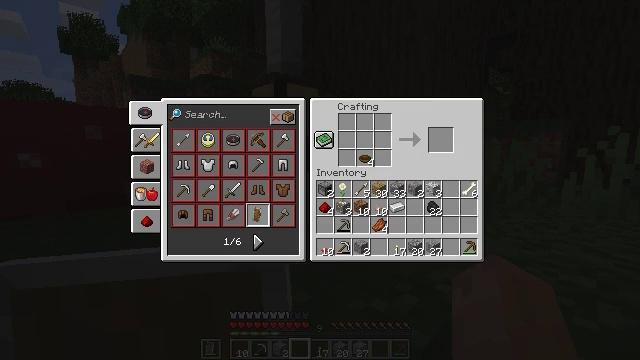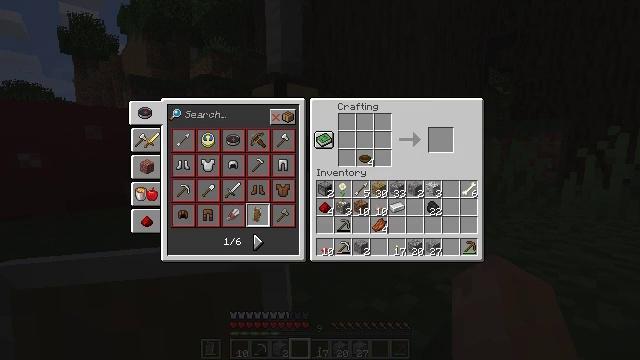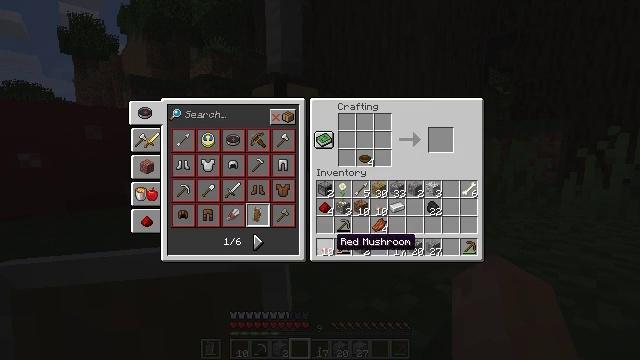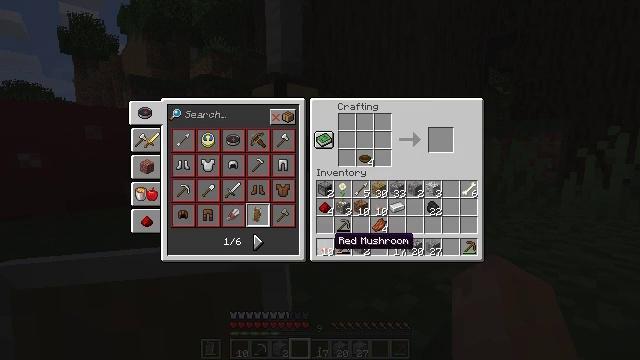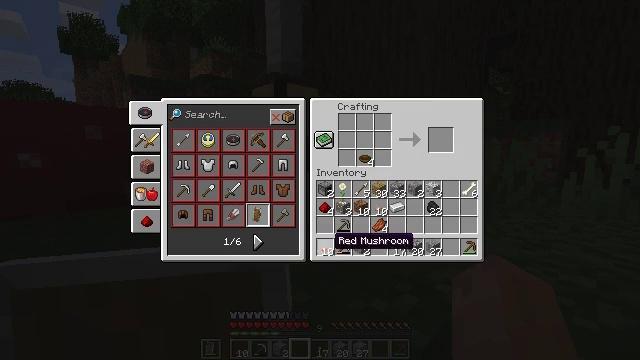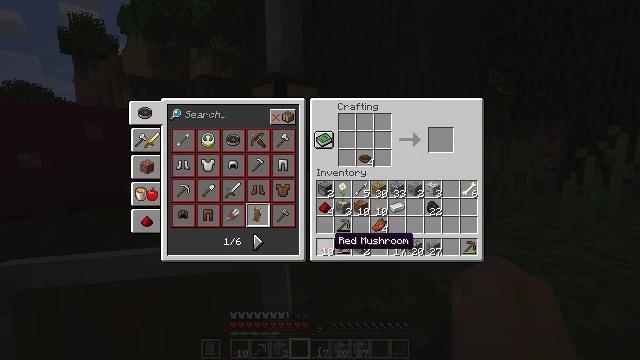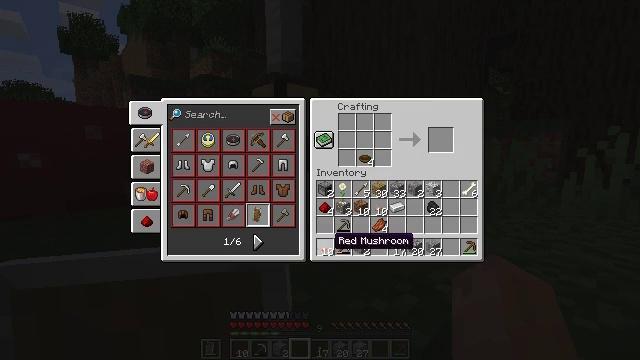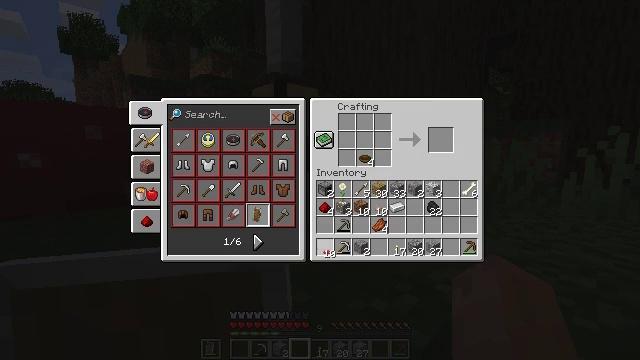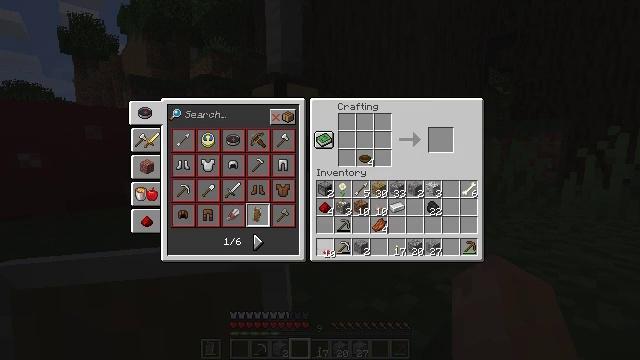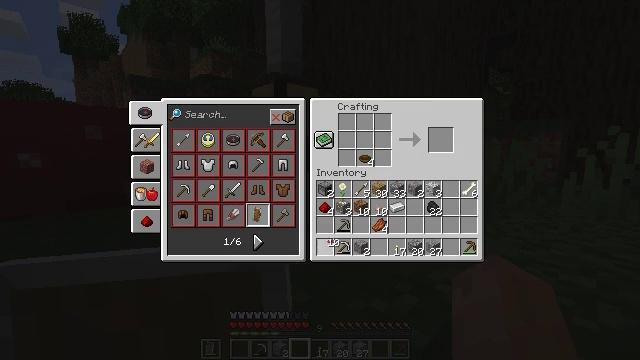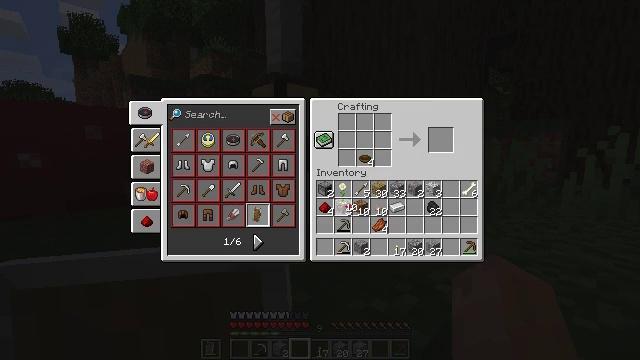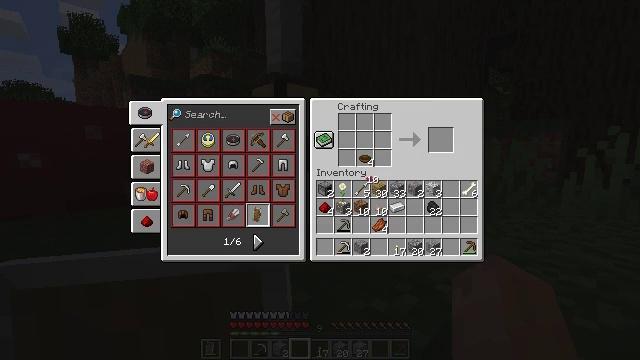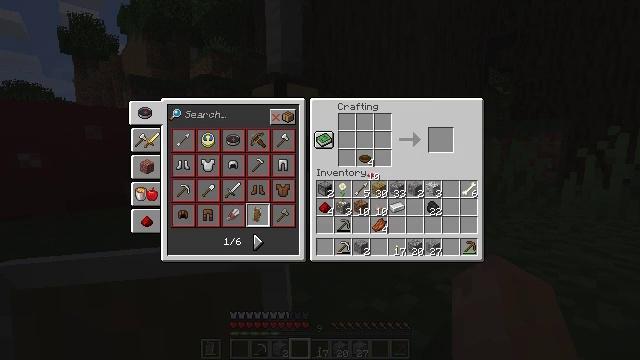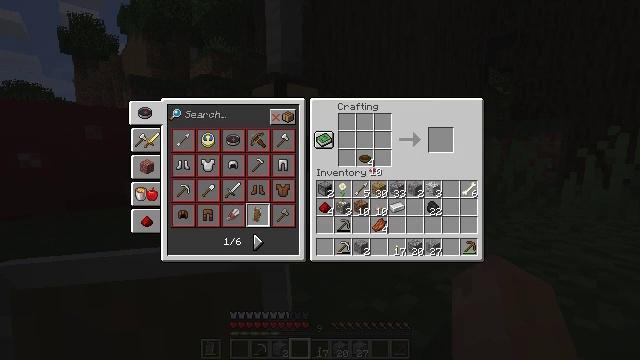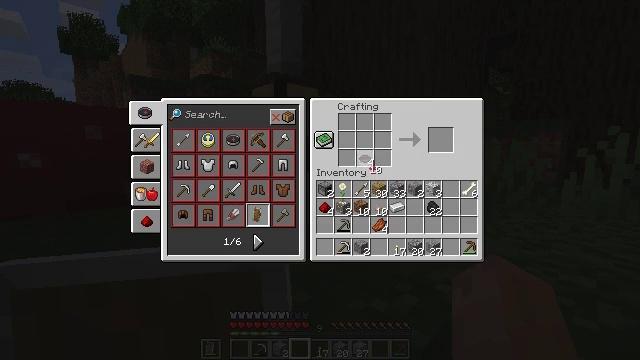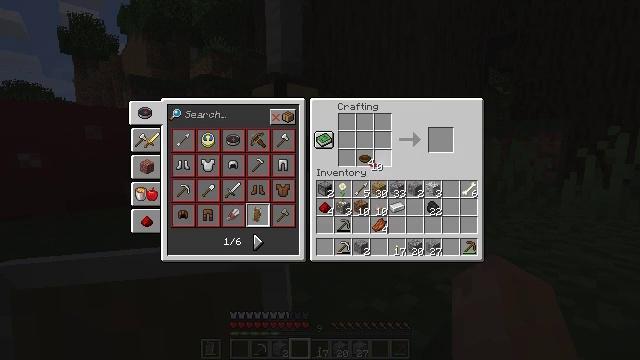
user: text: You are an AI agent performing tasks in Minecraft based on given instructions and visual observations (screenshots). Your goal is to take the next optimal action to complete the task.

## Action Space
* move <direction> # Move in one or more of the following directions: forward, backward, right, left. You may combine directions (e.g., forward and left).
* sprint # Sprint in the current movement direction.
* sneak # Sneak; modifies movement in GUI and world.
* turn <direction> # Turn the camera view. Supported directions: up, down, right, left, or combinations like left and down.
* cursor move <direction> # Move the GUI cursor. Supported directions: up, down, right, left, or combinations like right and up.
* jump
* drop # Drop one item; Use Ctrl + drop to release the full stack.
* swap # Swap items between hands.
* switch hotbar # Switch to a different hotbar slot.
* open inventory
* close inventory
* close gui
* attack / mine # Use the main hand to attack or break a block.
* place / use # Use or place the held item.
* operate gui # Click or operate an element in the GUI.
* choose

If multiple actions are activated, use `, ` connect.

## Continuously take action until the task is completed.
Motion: motion action
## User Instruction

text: Craft some mushroom stew with a bowl and mushrooms.
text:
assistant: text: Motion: no_op
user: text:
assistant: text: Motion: no_op
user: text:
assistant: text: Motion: no_op
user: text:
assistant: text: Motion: no_op
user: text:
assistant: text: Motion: no_op
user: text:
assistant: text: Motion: no_op
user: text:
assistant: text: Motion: operate gui
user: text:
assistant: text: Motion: operate gui
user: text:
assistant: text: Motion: cursor move up, operate gui
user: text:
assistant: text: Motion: cursor move right and up
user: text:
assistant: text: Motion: cursor move right and up
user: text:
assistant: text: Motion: no_op
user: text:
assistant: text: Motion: no_op
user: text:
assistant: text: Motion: no_op
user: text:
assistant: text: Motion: no_op
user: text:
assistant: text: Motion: no_op
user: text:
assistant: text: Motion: no_op
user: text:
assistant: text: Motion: no_op
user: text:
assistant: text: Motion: no_op
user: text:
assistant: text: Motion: operate gui
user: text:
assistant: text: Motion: operate gui
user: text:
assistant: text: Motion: no_op
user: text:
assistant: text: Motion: no_op
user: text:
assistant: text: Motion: cursor move down
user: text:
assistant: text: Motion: cursor move down
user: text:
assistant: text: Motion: cursor move down
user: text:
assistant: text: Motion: no_op
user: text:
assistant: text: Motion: no_op
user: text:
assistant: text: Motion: no_op
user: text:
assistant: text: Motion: no_op